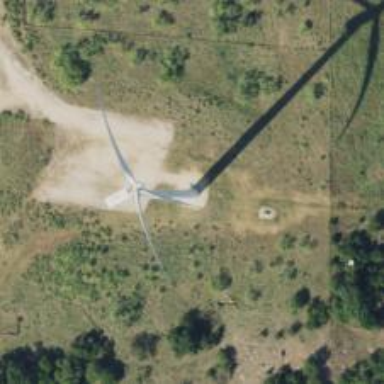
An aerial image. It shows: Wind generator powered by horizontal-axis wind turbine.